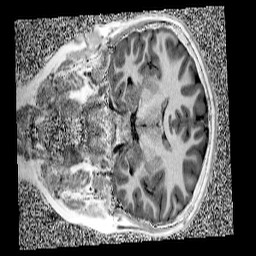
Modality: UNIT1
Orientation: coronal
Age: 11
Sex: male
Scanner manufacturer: siemens
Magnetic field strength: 3 T
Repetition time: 4 s
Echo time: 0.00299 s